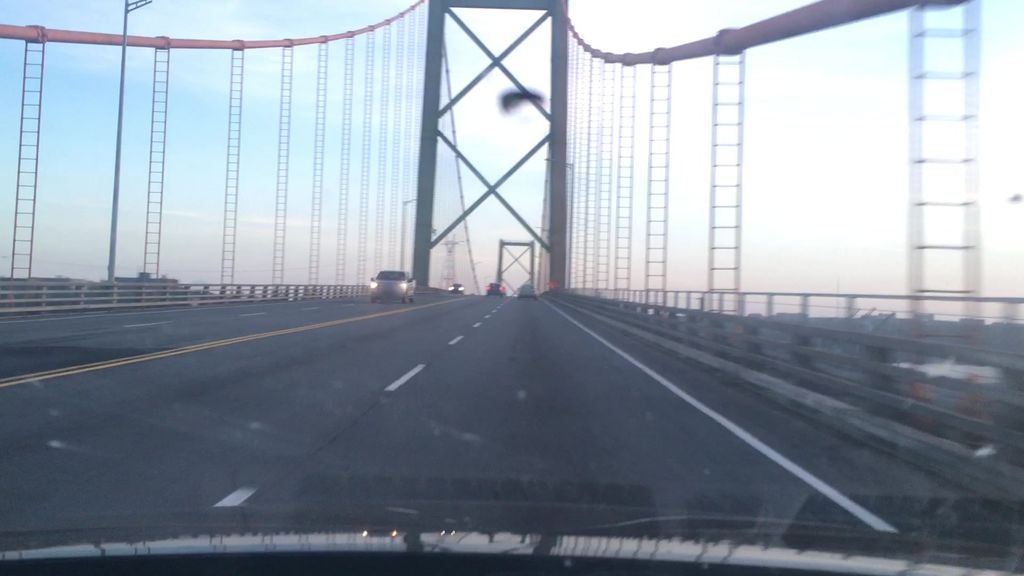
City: halifax